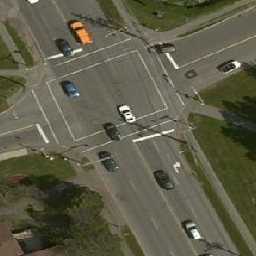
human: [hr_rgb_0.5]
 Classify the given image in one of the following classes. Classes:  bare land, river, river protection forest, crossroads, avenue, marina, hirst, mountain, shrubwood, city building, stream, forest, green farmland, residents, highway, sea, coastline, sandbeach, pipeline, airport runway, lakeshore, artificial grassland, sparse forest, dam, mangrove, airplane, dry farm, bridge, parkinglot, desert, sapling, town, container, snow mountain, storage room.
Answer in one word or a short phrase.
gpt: crossroads